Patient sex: M
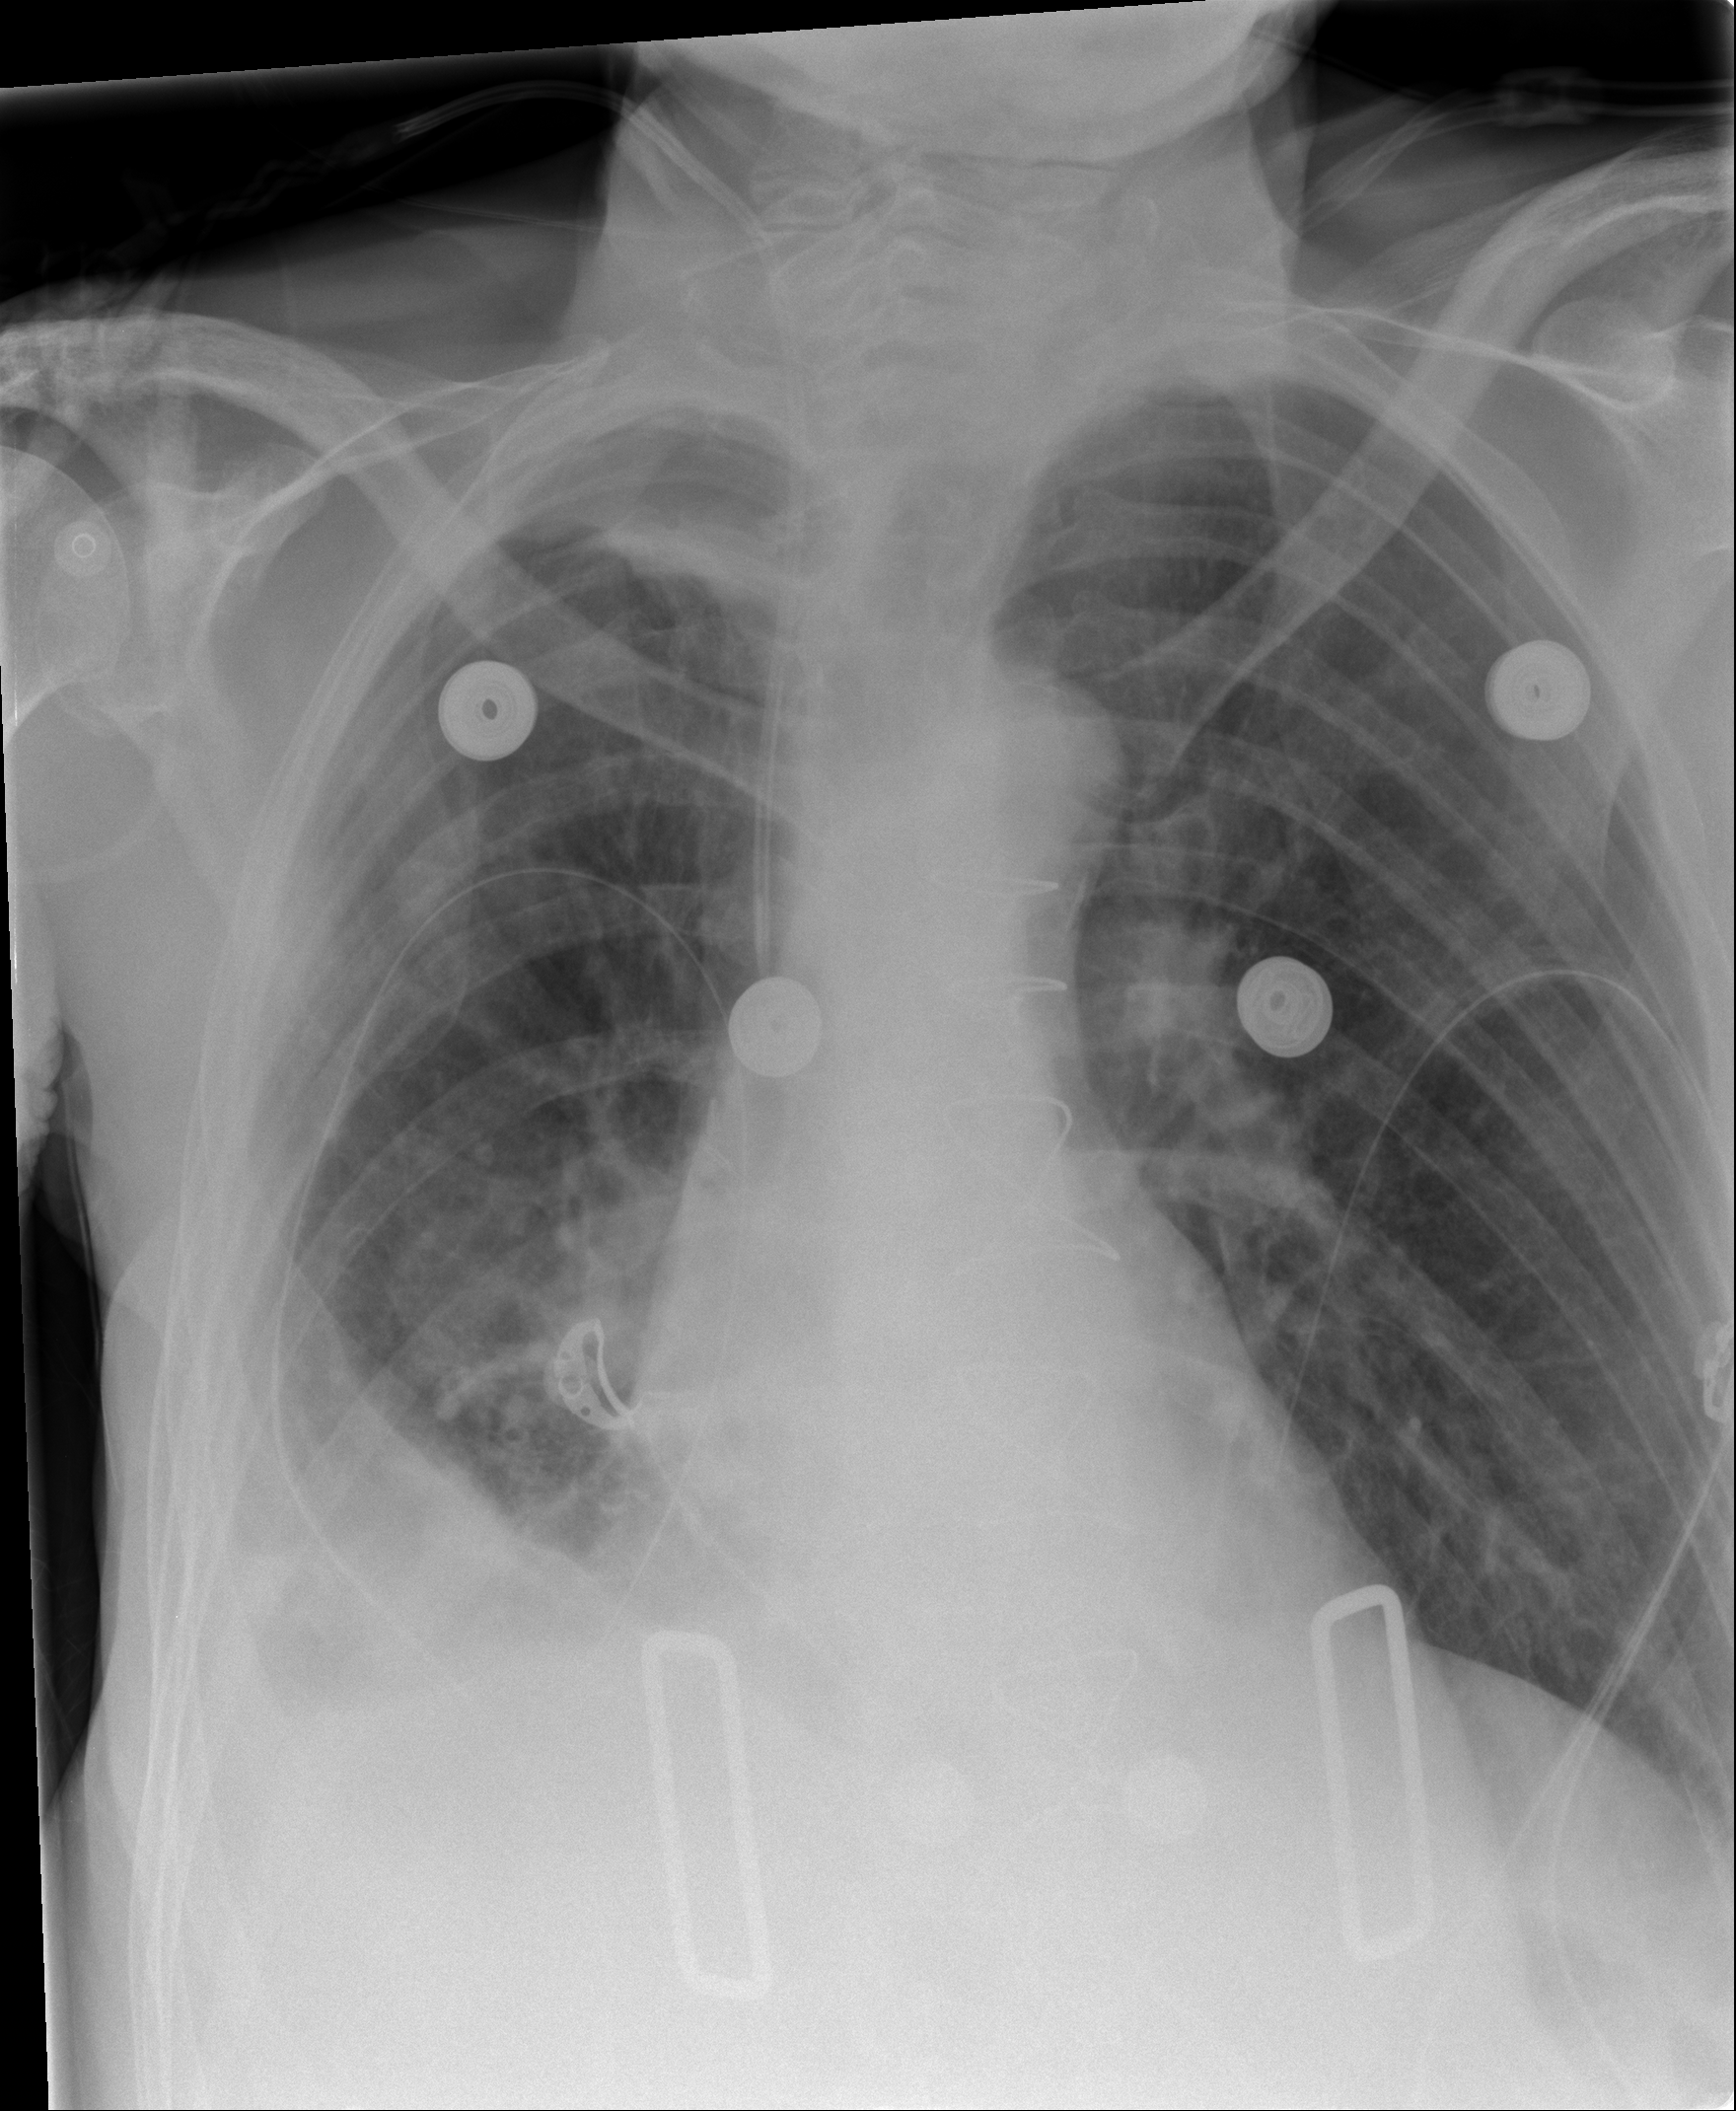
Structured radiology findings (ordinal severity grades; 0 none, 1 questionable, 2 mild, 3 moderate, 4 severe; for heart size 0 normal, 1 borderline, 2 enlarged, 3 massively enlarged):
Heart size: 0
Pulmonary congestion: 0
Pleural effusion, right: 2
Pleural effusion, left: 0
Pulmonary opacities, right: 2
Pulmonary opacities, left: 0
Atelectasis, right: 3
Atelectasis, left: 0